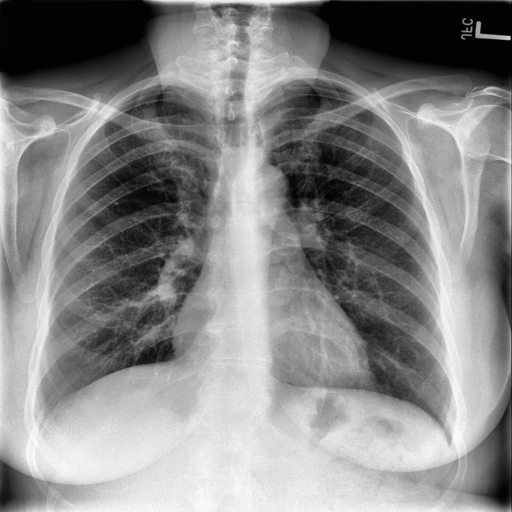
Finding: NORMAL